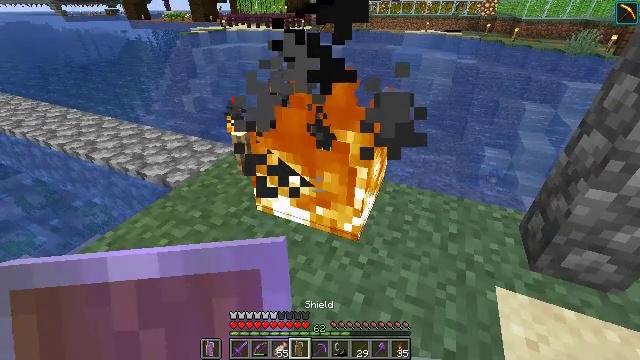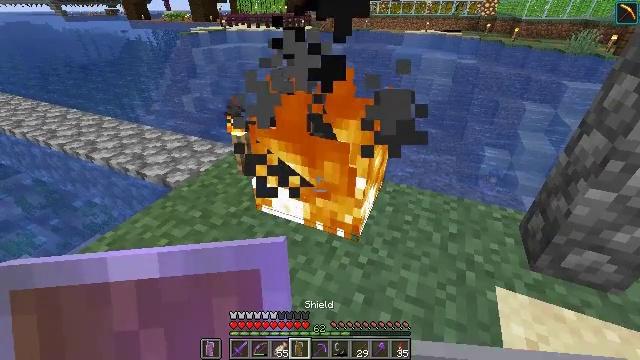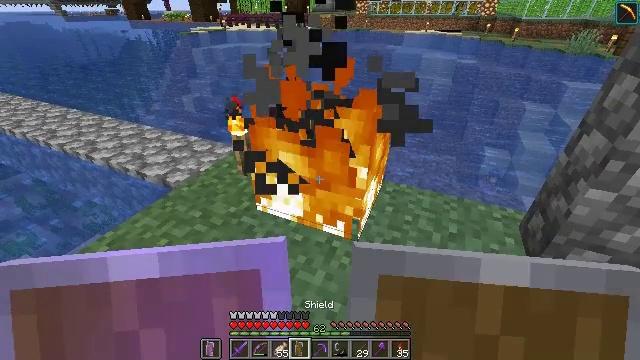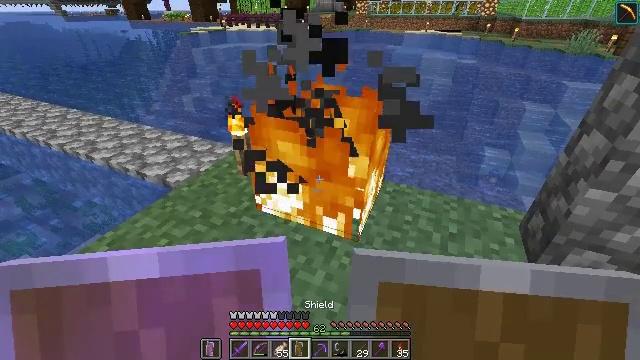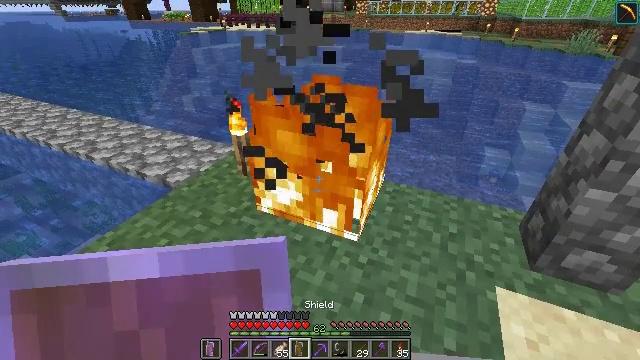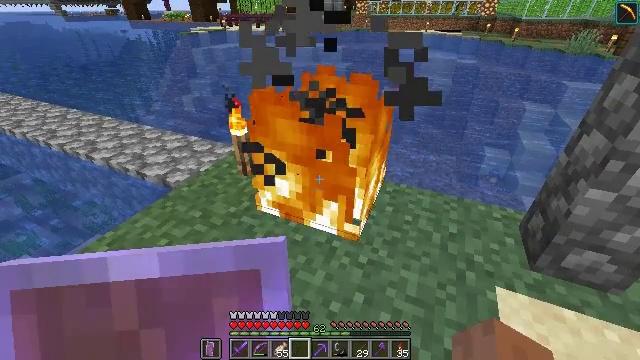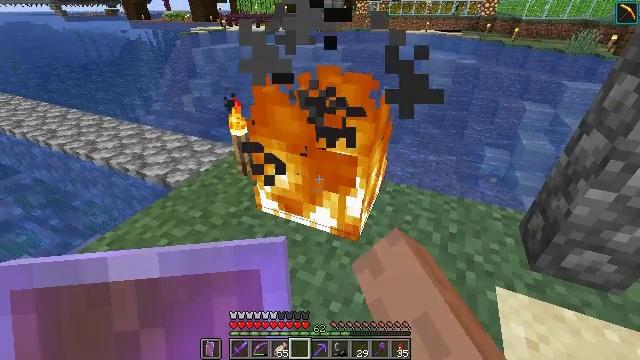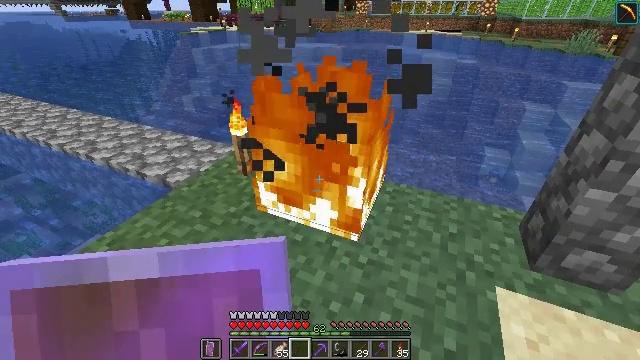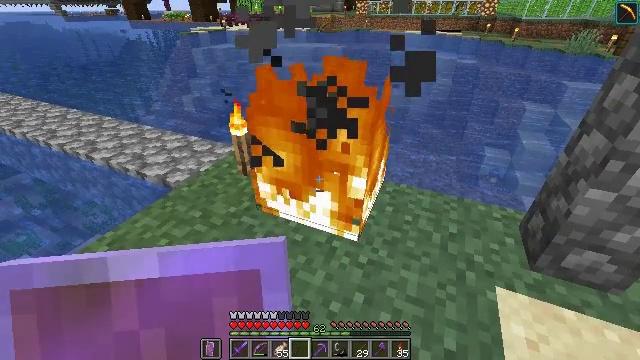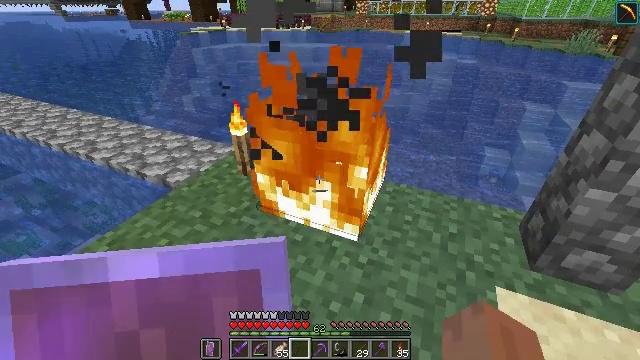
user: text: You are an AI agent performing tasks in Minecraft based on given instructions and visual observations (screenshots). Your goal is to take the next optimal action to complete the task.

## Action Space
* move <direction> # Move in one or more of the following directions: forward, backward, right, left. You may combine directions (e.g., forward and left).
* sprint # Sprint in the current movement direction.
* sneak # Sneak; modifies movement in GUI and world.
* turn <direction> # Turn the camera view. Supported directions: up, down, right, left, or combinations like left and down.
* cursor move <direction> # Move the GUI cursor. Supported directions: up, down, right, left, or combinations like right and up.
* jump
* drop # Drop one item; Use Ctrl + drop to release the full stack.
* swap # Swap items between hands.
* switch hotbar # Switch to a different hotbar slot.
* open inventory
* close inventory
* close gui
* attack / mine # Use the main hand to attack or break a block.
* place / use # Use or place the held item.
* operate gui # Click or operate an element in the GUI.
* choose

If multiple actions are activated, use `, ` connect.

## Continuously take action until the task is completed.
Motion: motion action
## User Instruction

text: Drop a shield.
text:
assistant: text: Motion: no_op
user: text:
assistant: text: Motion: no_op
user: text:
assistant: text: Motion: no_op
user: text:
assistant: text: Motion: no_op
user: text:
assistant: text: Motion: drop
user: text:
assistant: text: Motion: drop
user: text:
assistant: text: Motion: drop
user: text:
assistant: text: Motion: drop
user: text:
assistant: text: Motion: no_op
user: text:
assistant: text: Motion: no_op